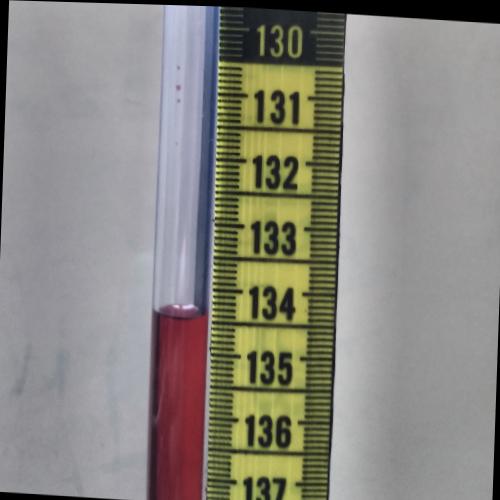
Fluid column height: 134.5 cm